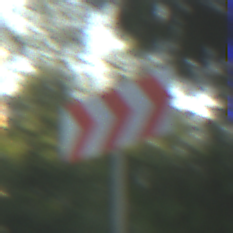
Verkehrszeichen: RichtungstafelnInKurvenGrossLinks
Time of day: SunriseSunset
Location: Outdoor (Suburban)
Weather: PartlyCloudy
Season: NotSpecified
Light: Natural